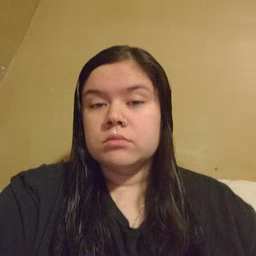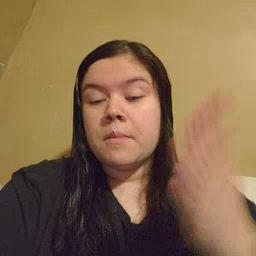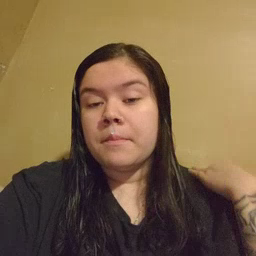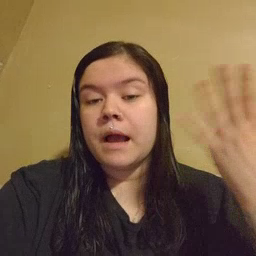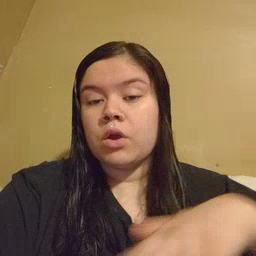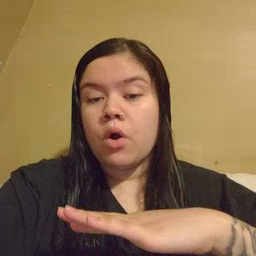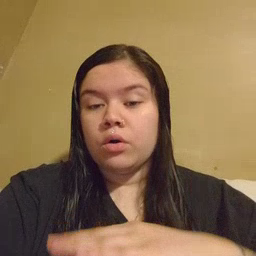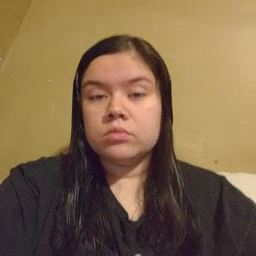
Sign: backyard